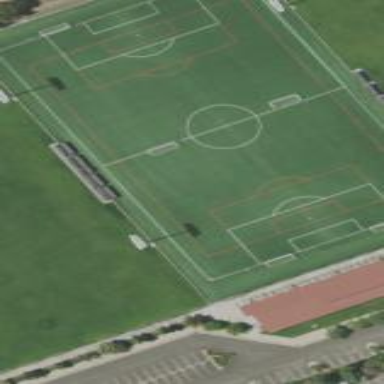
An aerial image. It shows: Soccer pitch for leisure land activities.